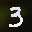
Label: 3